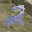
Label: 2